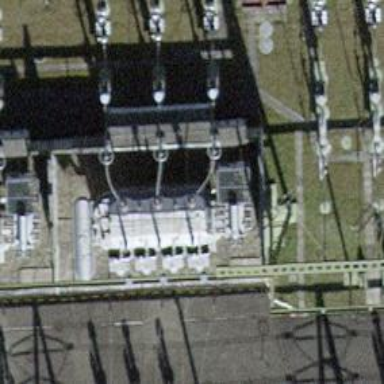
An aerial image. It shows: Transformer is shown.